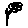
Label: flower